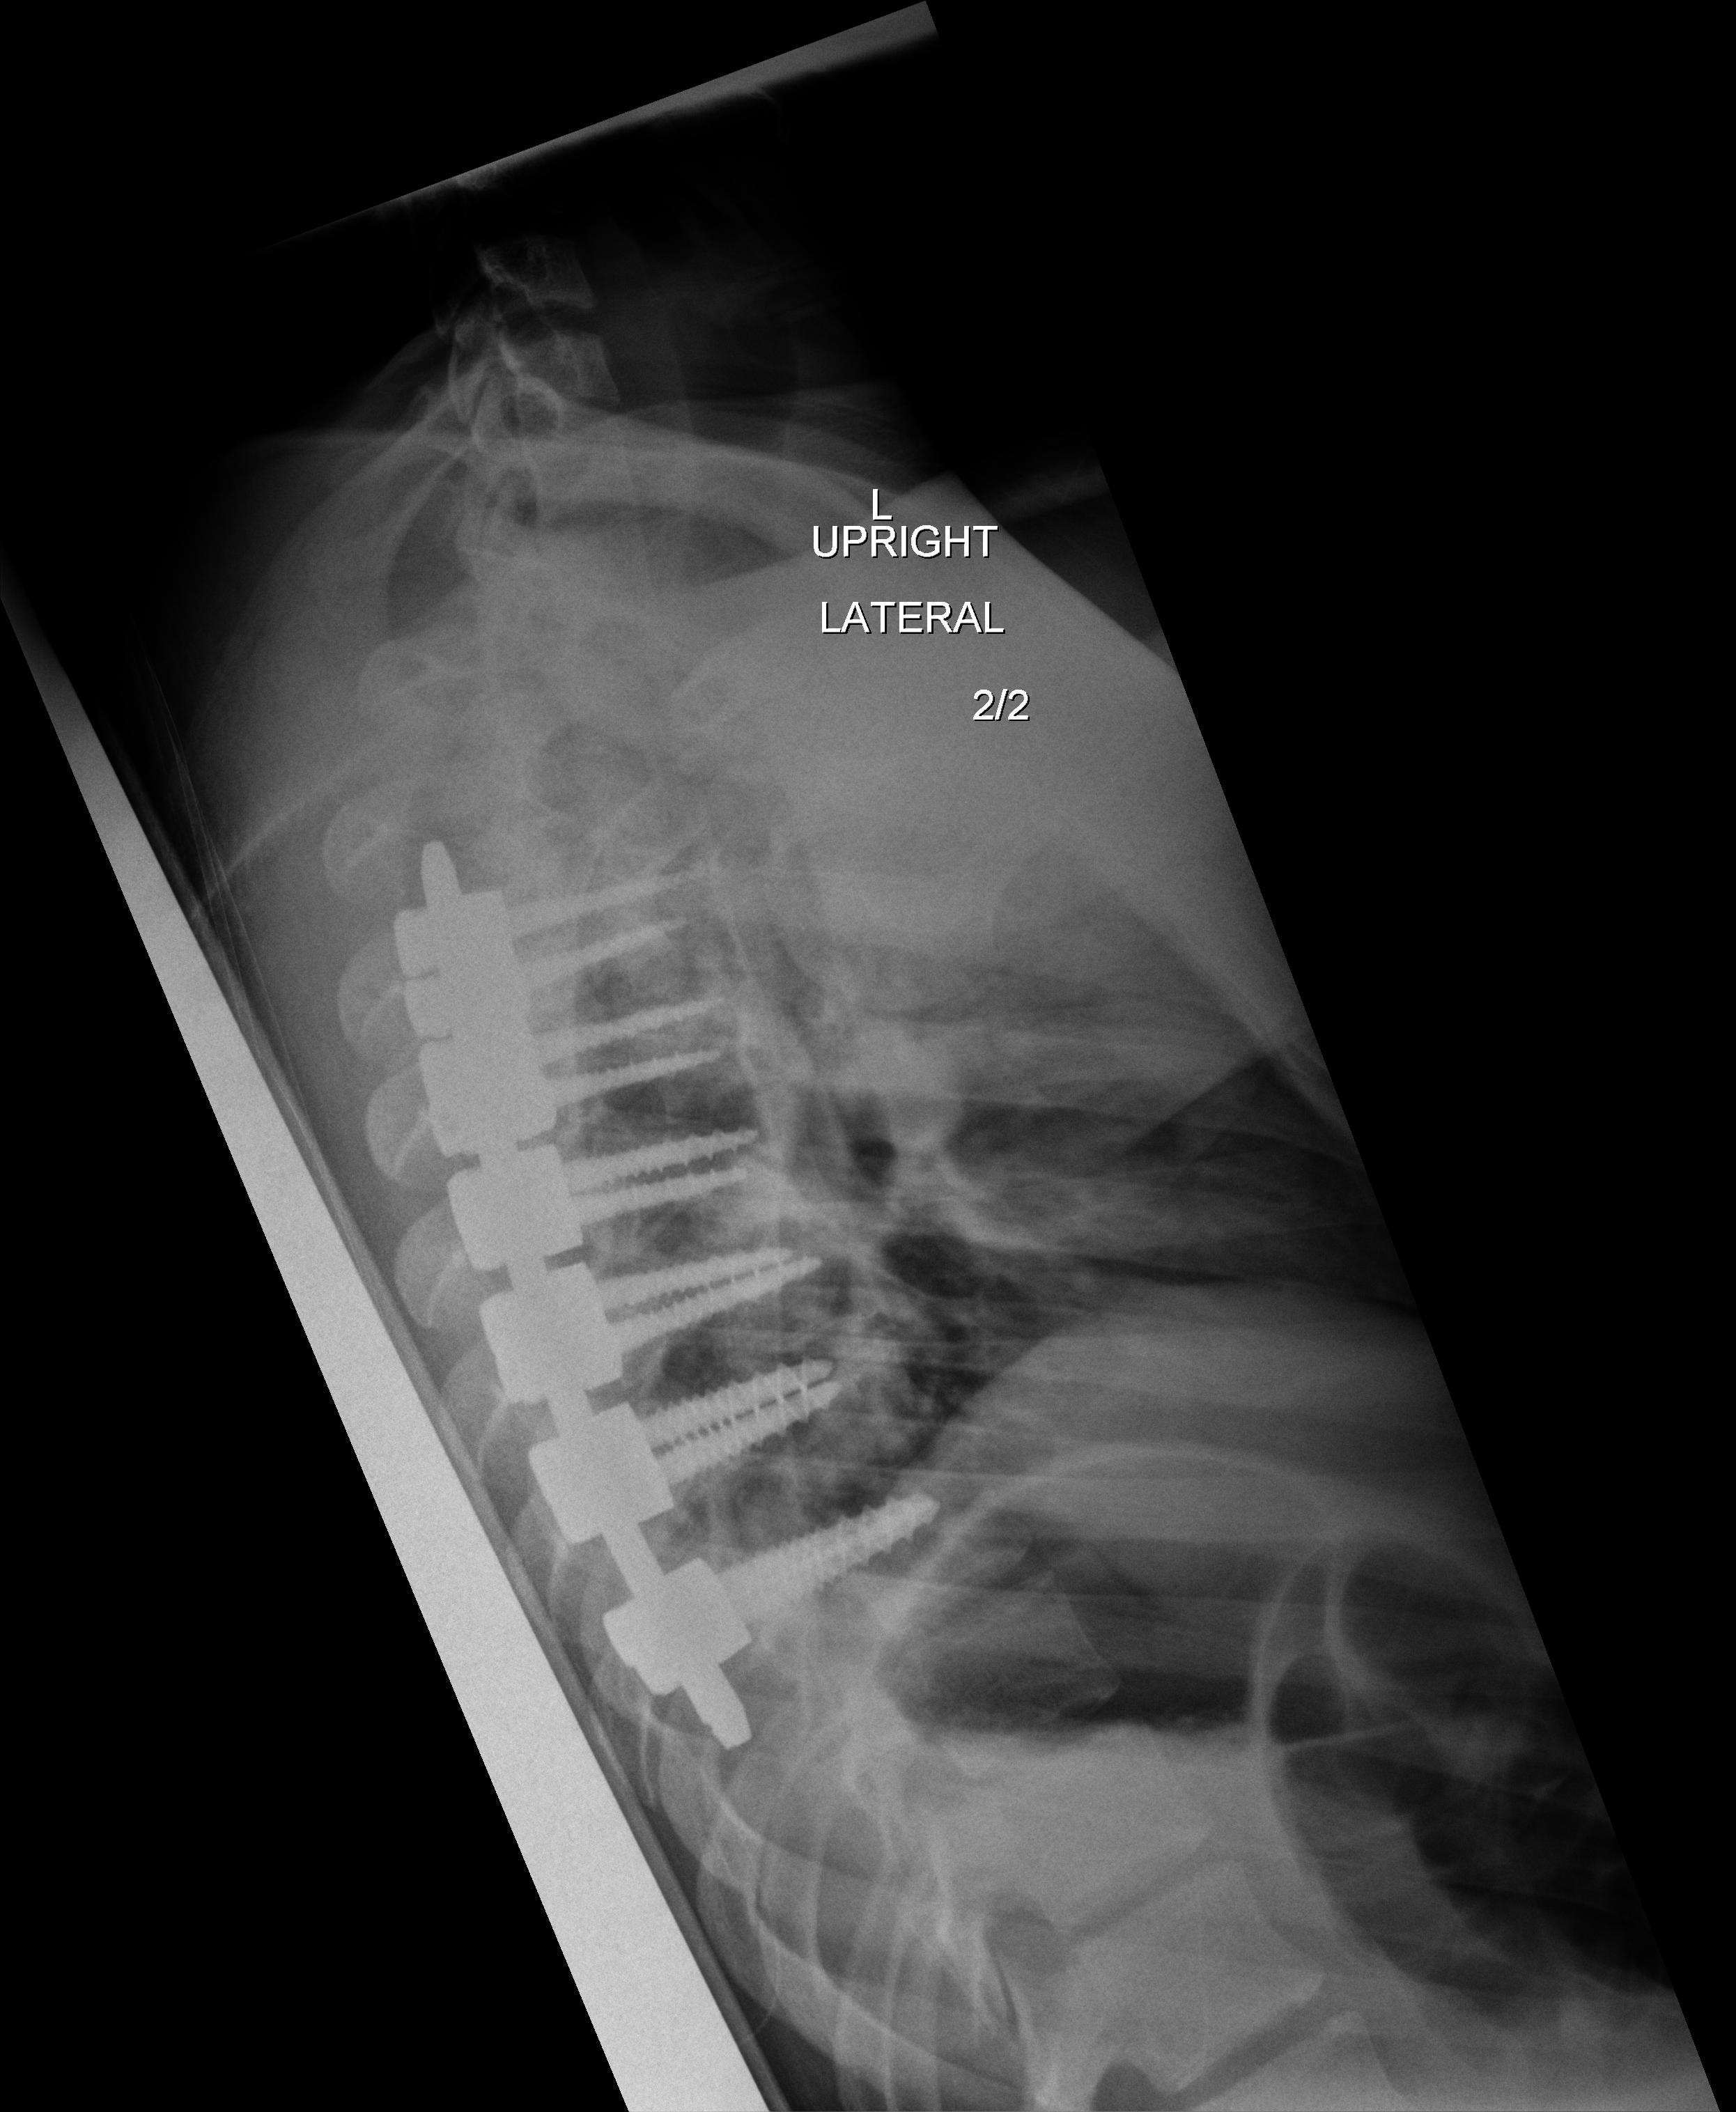
View: LATERAL
Implant manufacturer: medtronic solera